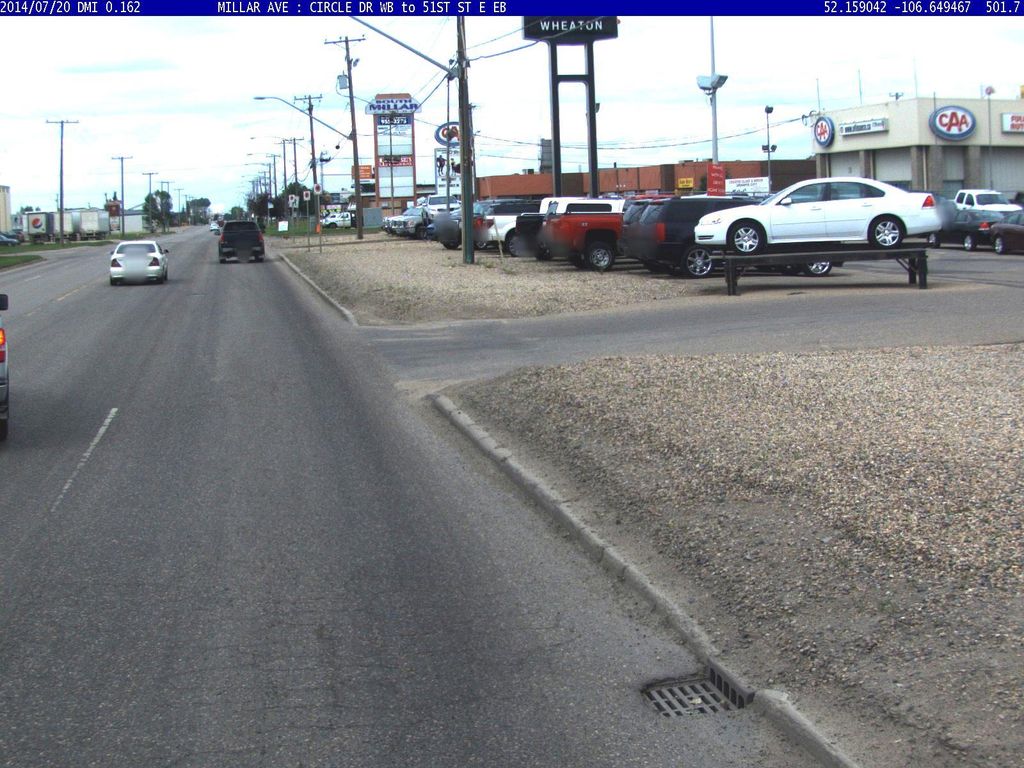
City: saskatoon